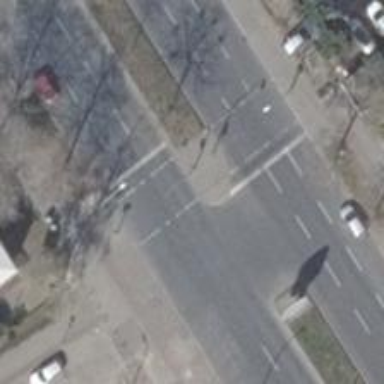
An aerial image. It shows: Road with traffic signals.